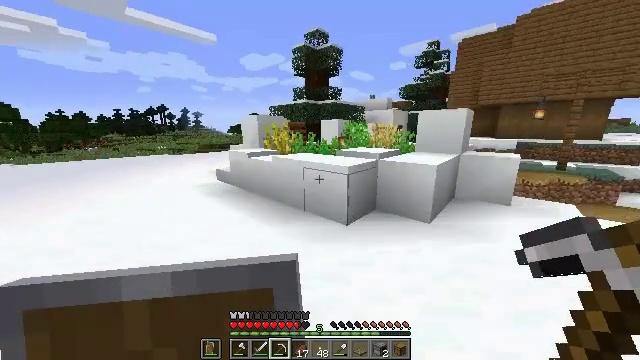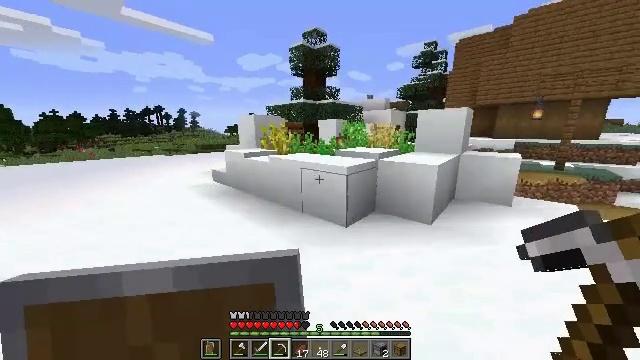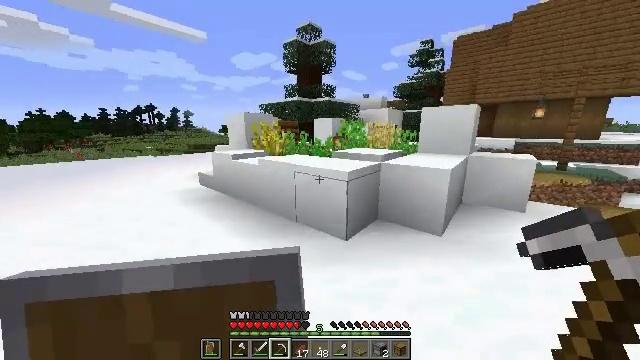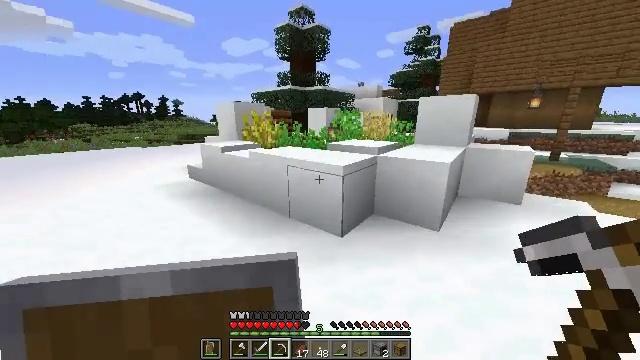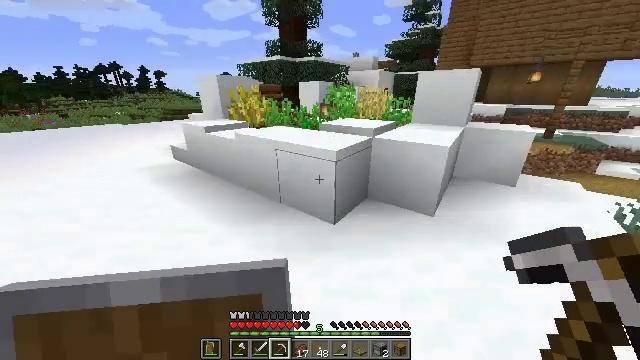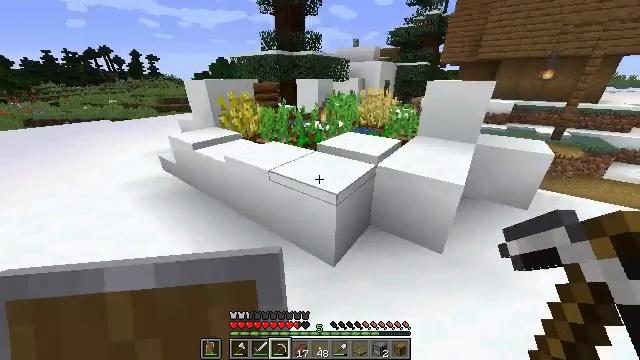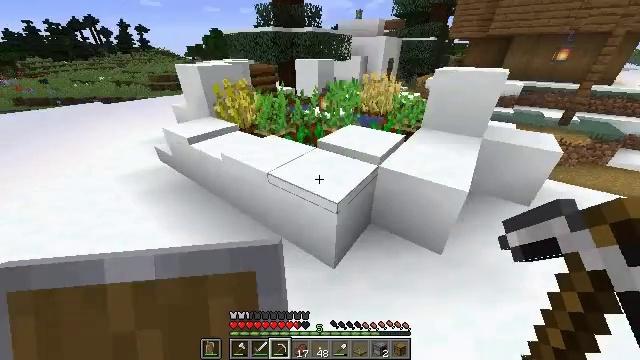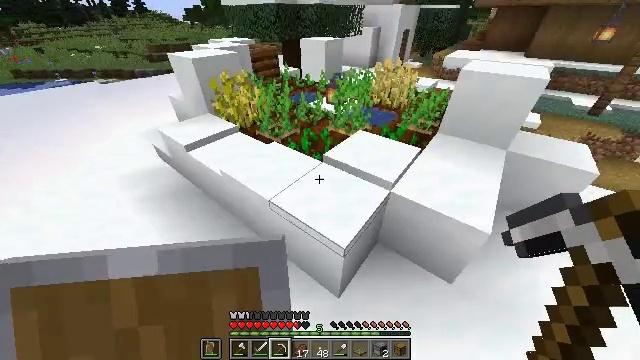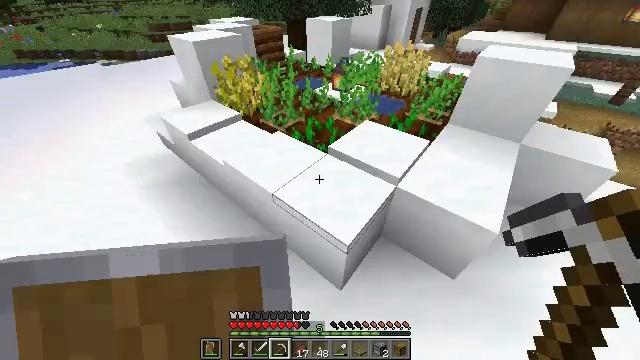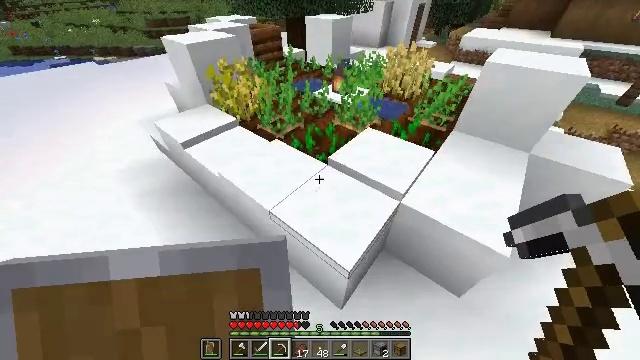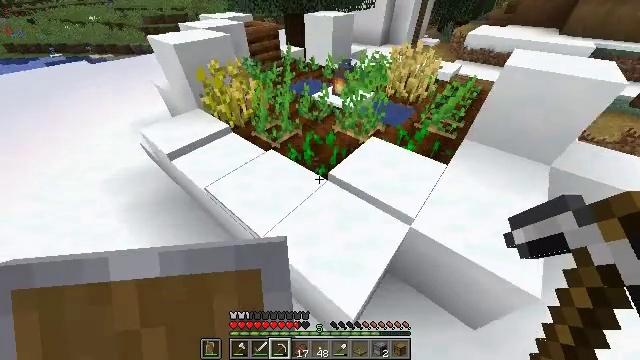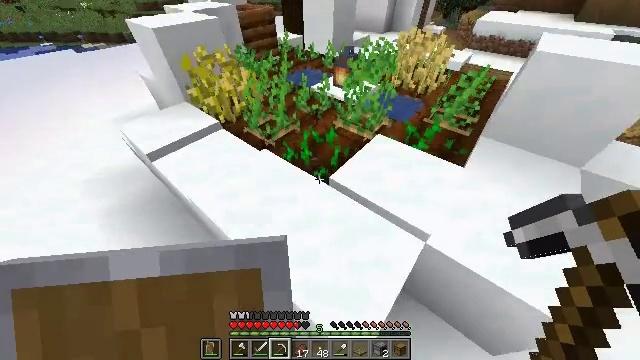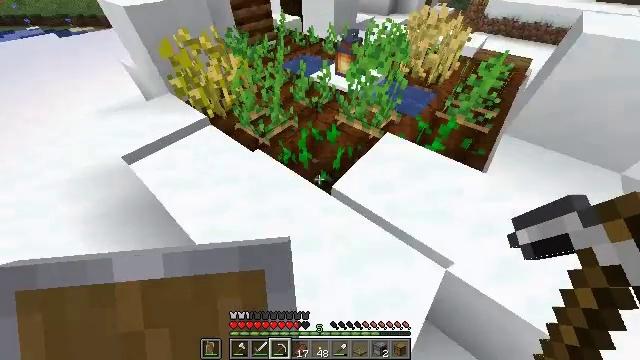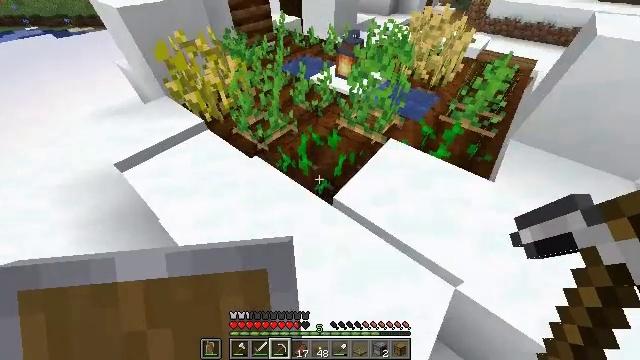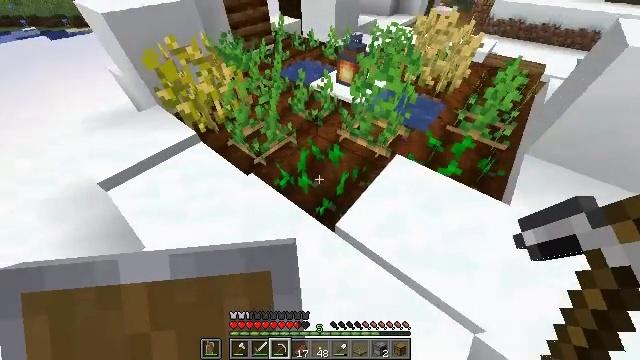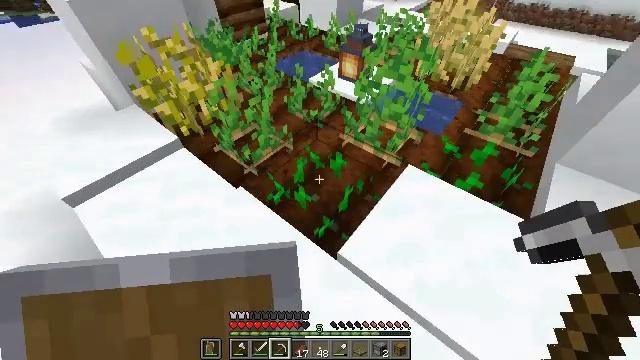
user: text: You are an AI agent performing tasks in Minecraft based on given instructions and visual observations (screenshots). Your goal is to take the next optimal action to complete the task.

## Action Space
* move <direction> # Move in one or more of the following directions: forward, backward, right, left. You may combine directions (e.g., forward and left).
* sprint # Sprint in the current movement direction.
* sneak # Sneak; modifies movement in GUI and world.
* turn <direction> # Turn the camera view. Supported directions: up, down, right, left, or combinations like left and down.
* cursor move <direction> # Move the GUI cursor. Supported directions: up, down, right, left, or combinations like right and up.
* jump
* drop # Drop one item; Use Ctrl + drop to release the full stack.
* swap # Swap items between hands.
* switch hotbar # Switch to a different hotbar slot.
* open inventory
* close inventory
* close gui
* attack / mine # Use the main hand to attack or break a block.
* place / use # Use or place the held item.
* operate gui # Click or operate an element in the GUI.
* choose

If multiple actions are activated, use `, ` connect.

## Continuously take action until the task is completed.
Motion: motion action
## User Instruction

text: Gather wheat by left-clicking on it.
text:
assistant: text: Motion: move forward
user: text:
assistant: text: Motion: move forward, turn right
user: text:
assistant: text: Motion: move forward, turn right and down
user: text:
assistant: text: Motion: move forward, turn right and down, jump
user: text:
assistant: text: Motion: move forward, turn down, jump
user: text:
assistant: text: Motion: move forward, turn down, jump
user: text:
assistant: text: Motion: move forward, turn left and down, jump
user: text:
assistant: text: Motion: move forward, turn left and down
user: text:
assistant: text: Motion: move forward
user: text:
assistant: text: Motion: move forward
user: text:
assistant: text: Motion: move forward, turn down
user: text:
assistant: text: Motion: move forward, turn down
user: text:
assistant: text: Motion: no_op
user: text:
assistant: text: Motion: no_op
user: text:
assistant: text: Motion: no_op
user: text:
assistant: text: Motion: turn down
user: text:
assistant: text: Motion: no_op
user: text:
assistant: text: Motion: no_op
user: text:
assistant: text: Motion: no_op
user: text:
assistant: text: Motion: turn down
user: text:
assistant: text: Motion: turn down
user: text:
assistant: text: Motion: no_op
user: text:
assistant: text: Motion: attack / mine
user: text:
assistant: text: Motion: attack / mine
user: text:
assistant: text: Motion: no_op
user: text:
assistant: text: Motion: no_op
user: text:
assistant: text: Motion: no_op
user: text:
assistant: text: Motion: no_op